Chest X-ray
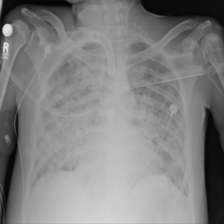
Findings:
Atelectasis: negative
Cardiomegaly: negative
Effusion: negative
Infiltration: negative
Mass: negative
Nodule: negative
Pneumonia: negative
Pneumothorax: negative
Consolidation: negative
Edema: negative
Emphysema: negative
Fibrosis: negative
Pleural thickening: negative
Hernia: negative